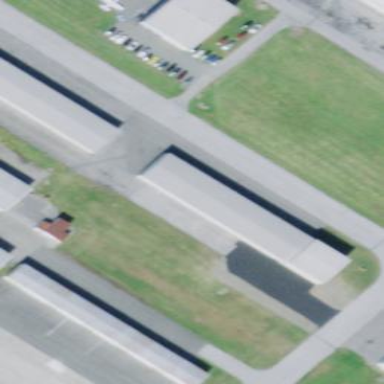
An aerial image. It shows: Hangar building at airport.